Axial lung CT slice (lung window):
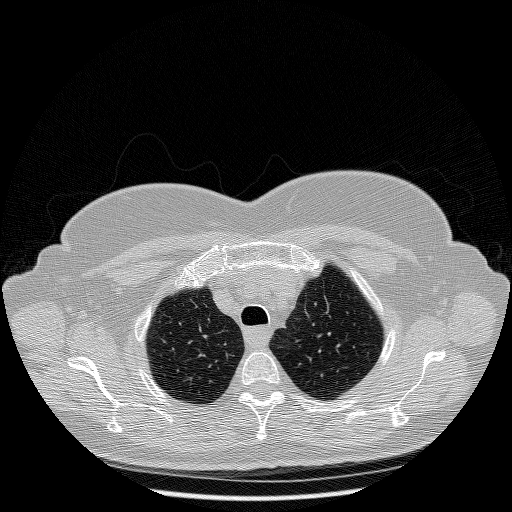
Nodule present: no